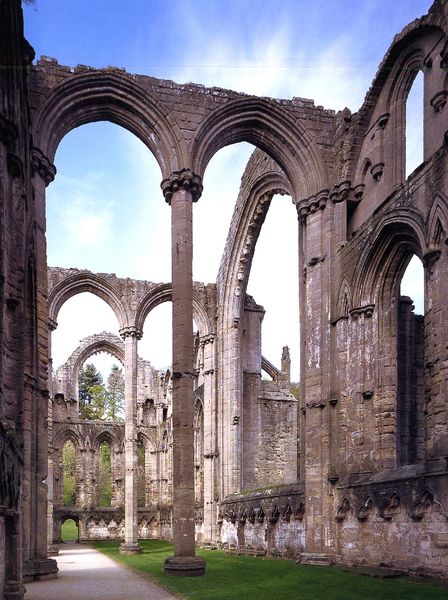
Titel: Ehemalige Zisterzienserabtei Fountains
Standort: (GB Yorkshire) (EU - GB - Yorkshire)
Schlagwörter: baum, blau, himmel, schatten, wolken, bäume, grün, fenster, grau, licht, pfeiler, säule, säulen, gebäude, gras, rasen, weg, wolke, wand, architektur, stein, steine, kirche, innen, england, gotik, bogen, mauer, menschenleer, foto, bögen, ruine, kloster, kathedrale, kapitell, sims, gesims, sandstein, gotisch, spitzbogen, mauern, grpn, konsolen, konsole, basis, nischen, basen, vierung, gas, zisterzienser, kein dach, freier himmel, sanstein